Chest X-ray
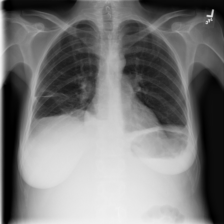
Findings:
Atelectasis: positive
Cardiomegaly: negative
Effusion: positive
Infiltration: negative
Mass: negative
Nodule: negative
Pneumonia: negative
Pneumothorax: negative
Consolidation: negative
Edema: negative
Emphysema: negative
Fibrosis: negative
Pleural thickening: negative
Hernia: negative